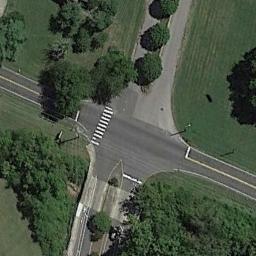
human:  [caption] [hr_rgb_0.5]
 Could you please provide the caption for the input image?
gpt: Cars stopped in different directions at the intersection .

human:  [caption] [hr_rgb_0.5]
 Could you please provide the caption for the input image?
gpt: There are numerous trees beside the intersection .

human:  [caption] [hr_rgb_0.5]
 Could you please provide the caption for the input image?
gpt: An intersection without cars located in a green area .

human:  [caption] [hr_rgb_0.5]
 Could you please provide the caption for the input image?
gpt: There are large fields of farmland and many trees around the intersection .

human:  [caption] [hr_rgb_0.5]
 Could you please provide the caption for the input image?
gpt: There are green trees and green lawns around the intersection .